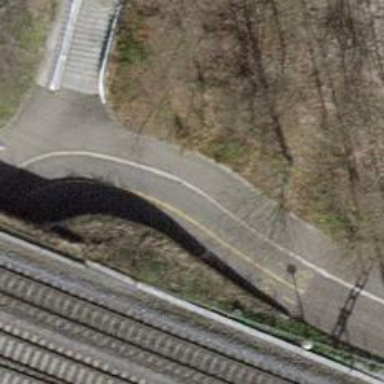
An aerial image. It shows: Path with paving stones surface. The footway has asphalt surface while the cycleway is also paved with stones.